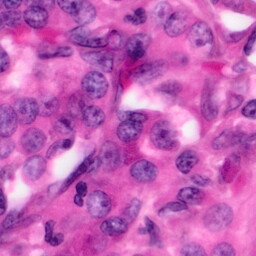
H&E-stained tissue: Pancreatic